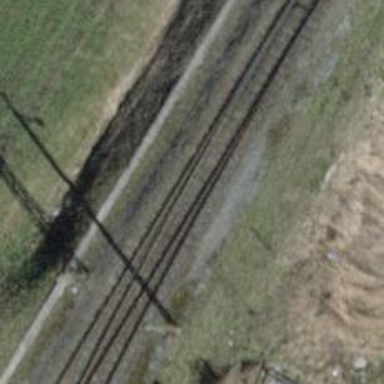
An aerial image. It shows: Railway switch.